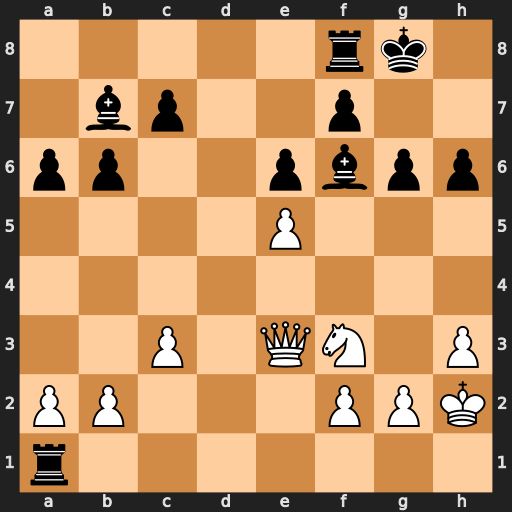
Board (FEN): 5rk1/1bp2p2/pp2pbpp/4P3/8/2P1QN1P/PP3PPK/r7
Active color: w
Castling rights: -
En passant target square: -
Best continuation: exf6 Kh7 Ne5